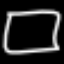
Label: square